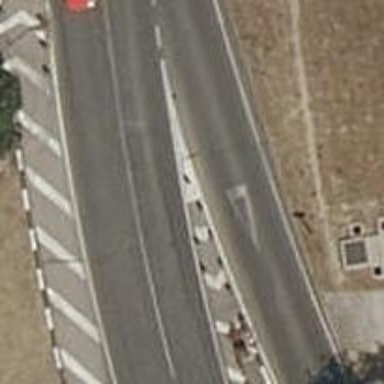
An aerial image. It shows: Road with "give way" sign.